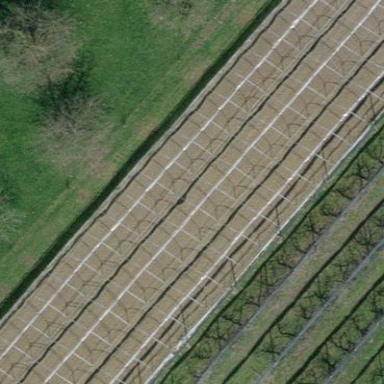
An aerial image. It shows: Greenhouse.